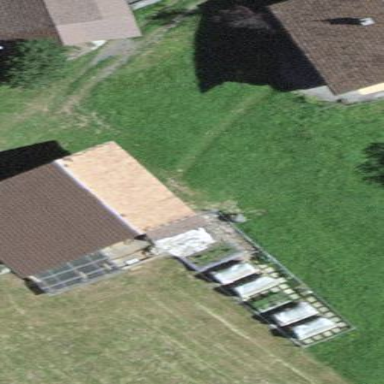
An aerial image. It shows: Barn.